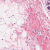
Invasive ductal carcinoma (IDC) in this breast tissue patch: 0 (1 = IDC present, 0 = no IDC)